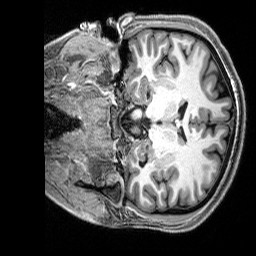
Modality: T1w
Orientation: coronal
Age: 22
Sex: male
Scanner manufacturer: siemens
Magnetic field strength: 3 T
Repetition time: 2.8 s
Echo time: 0.00212 s